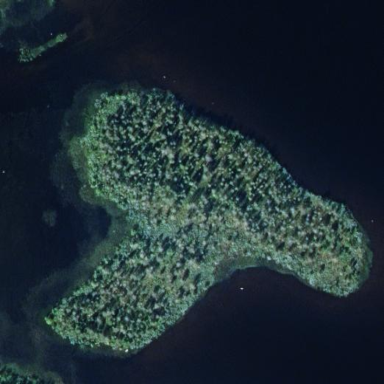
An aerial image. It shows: Islet.